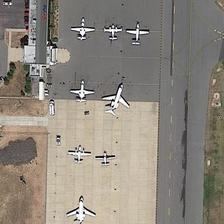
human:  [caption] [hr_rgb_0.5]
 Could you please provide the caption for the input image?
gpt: a total of eleven different planes are at the airport .